Question: Let's say you wrote a custom enumerator for the code below:
'''
public class School : IEnumerable<Student>
'''
And then in the client code, you did this:
'''
static void Main(string[] args)
{
var school = CreateSchoolWithStudents();
var query = from student in school
where student.Name.StartsWith("S")
select student;
Debugger.Break();
}
private static School CreateSchoolWithStudents()
{
return new School
{
new Student { Name = "Sathyaish" },
new Student { Name = "John" },
new Student { Name = "Carol" },
new Student { Name = "Peter" }
};
}
'''
Then, set a break-point on the 'MoveNext' method implementation of your 'StudentEnumerator' class.
Then when you run the code and the debugger breaks after constructing the query / IEnumerable in this case, and you expand the 'Results View' like in the picture shown below, how does Visual Studio evaluate the sequence without breaking into its enumerator's 'MoveNext'?
I have always been curious about this.

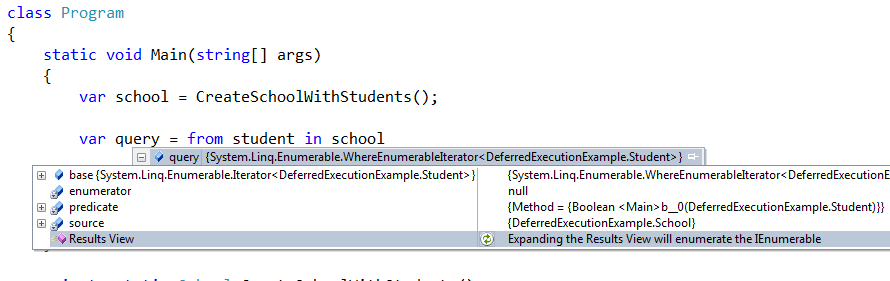
Answer: Visual Studio uses a feature called FuncEval, which basically lets the IDE run your code. This enables a lot of nice features, but obviously there are <URL> of doing so. Examples are side effects on properties, deadlocks, skipping steps in a loop, and weird debugging experiences.